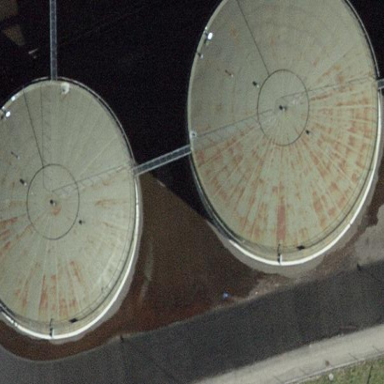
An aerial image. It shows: Storage tank building.